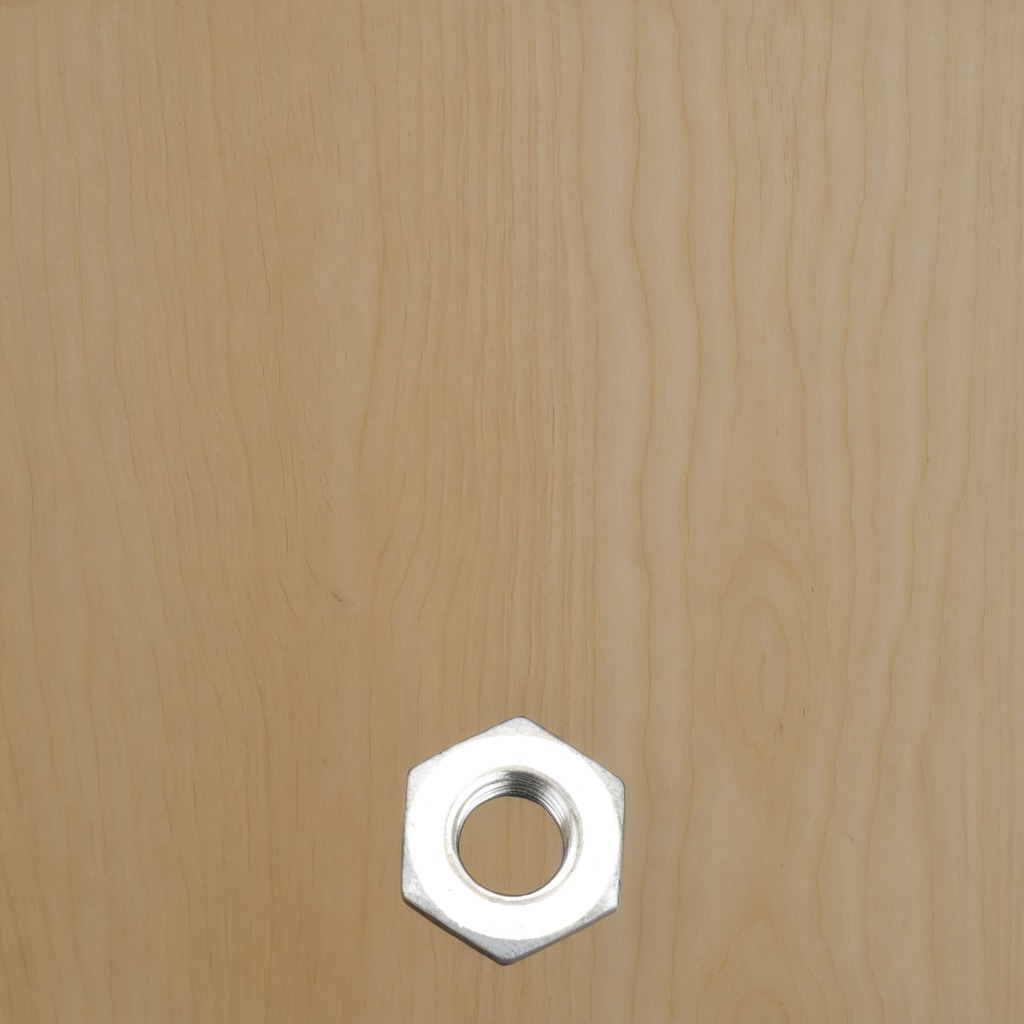
A metal nut lies on a plywood surface in a paint workshop lit by afternoon window light.